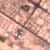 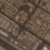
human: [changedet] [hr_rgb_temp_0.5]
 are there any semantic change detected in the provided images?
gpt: Some constructions were created below the road.